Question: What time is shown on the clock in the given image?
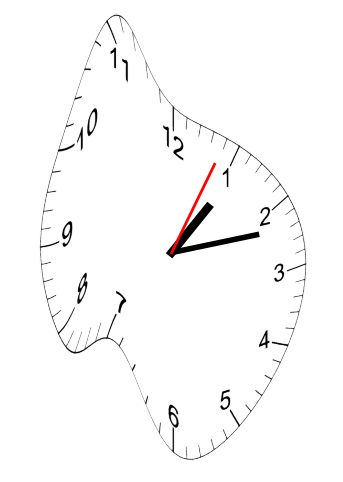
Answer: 01:12:04